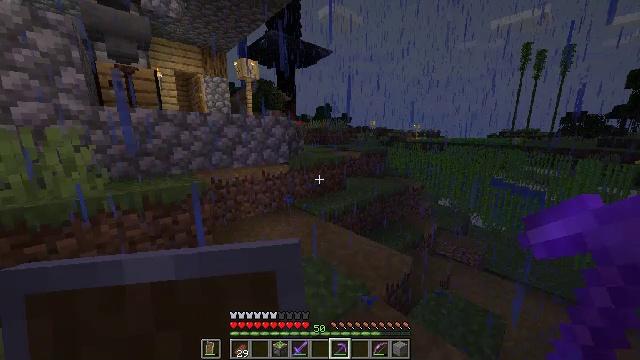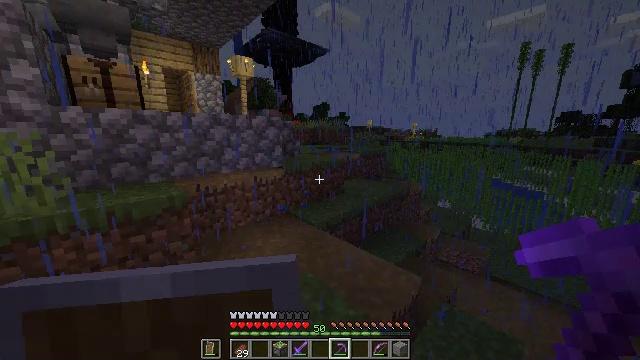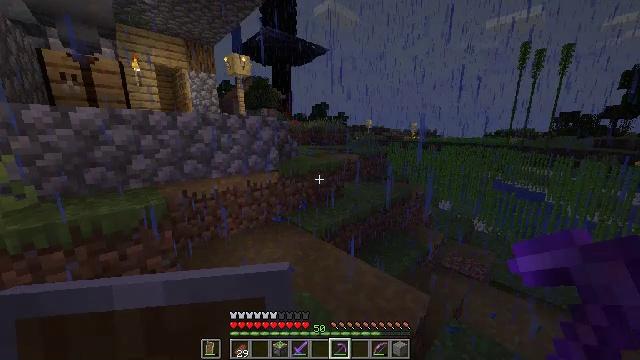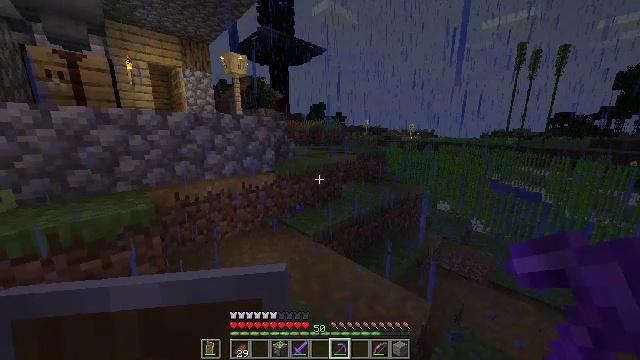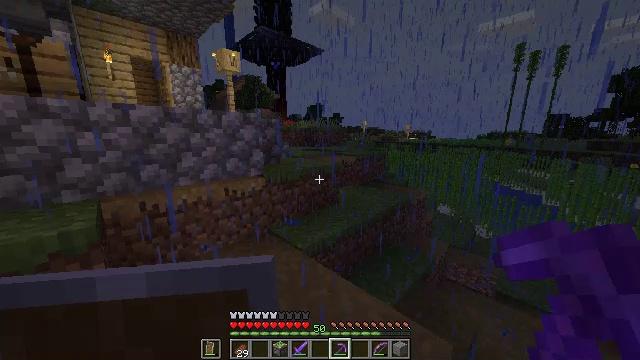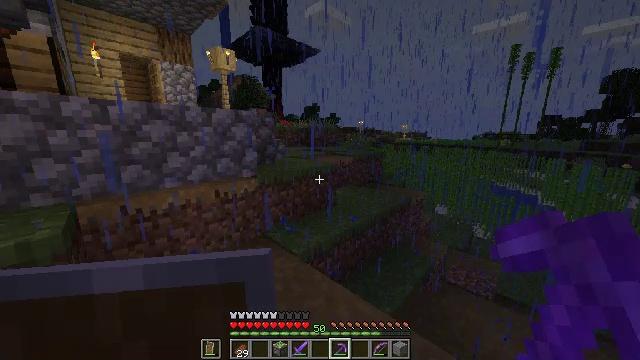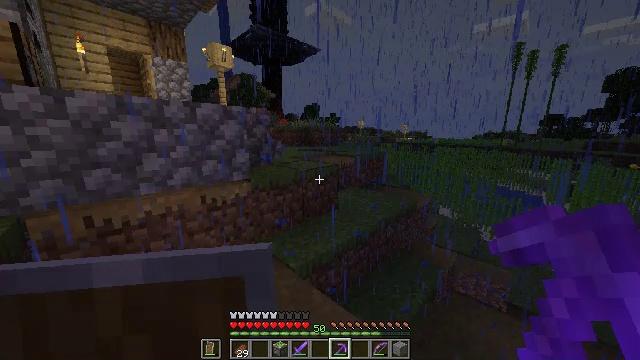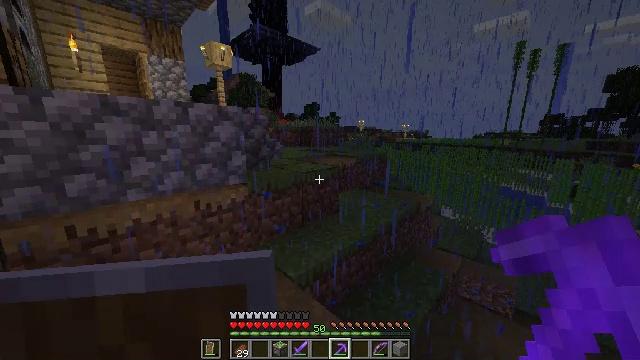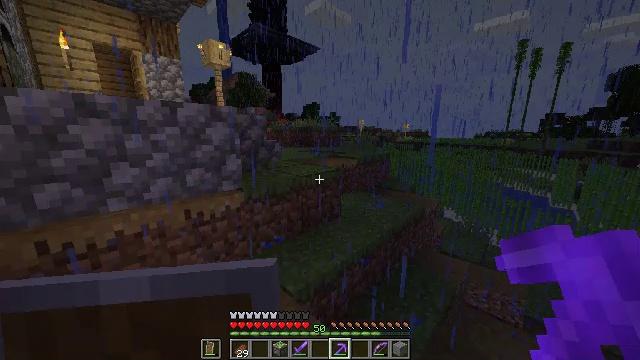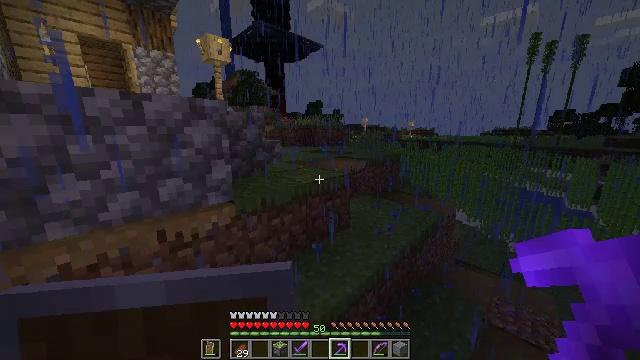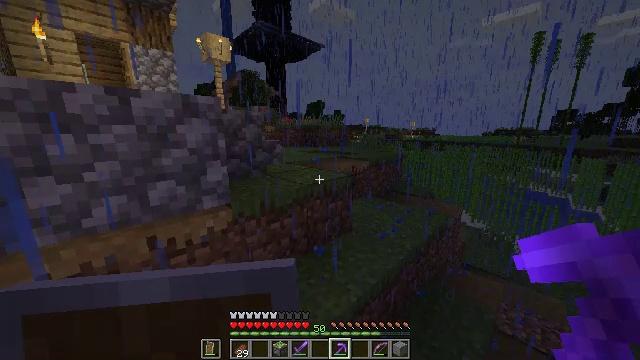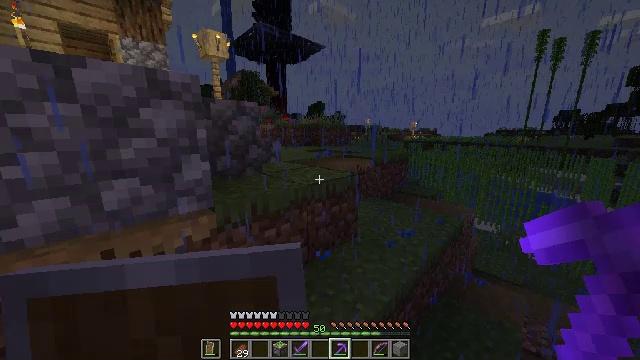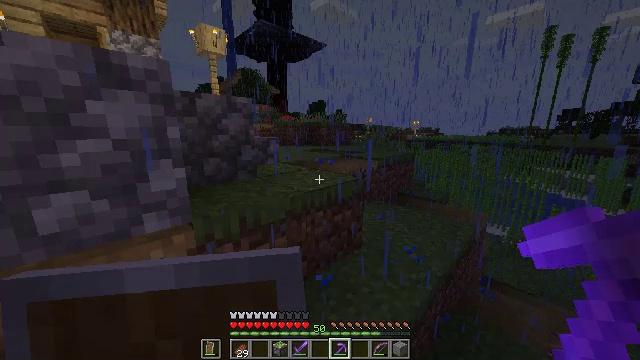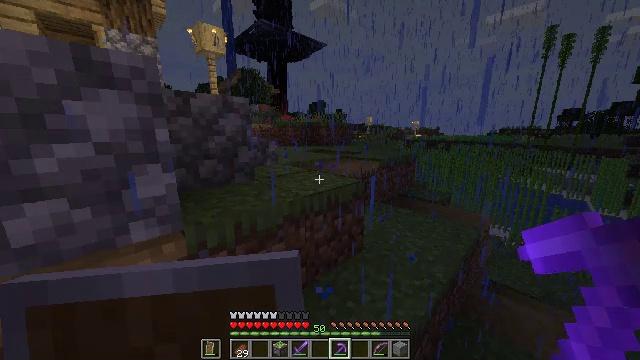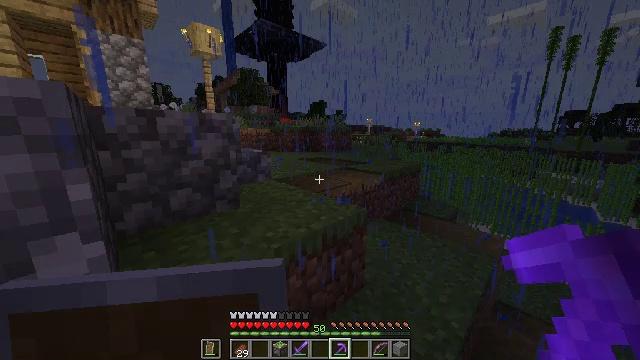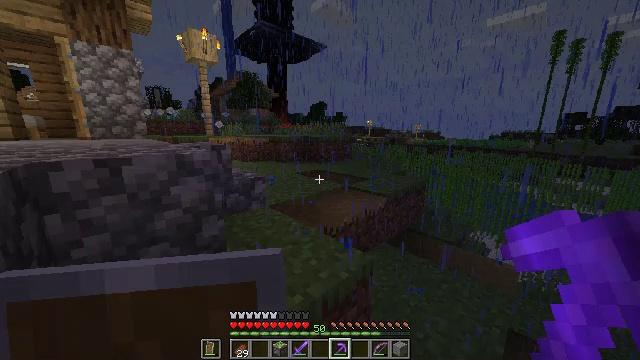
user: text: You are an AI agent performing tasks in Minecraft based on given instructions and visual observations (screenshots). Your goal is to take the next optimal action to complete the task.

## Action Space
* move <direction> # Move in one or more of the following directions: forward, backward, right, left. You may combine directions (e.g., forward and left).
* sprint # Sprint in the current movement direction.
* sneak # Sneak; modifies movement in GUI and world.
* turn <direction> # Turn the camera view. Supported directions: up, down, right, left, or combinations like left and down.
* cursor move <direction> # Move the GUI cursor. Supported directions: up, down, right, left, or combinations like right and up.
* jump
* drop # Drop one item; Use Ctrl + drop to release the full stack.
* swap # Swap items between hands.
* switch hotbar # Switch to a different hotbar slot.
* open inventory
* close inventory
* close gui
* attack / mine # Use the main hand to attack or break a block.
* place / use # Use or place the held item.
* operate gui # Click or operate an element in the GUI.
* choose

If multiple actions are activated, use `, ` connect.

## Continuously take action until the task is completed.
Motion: motion action
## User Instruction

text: Retrieve the white bed for later use.
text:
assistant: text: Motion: move forward
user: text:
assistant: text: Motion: move forward
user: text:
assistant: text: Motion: move forward
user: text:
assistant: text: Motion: move forward
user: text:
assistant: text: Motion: move forward
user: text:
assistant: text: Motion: move forward
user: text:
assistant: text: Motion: move forward
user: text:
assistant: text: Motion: move forward
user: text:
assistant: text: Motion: move forward
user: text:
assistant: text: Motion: move forward
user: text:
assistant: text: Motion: move forward
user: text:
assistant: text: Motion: move forward
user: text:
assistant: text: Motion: move forward
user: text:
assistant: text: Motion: move forward, jump
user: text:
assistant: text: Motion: move forward, jump
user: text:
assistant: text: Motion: move forward, jump
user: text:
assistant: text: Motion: move forward, turn left, jump
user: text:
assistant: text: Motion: move forward, turn left
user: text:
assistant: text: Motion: move forward, turn left and down
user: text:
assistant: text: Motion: move forward, turn left and down
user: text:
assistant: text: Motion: move forward, turn left
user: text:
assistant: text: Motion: move forward, turn left
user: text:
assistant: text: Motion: move forward, turn left
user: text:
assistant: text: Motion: move forward, turn left, jump
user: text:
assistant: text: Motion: move forward, jump
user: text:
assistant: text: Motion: move forward, jump
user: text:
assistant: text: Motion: move forward, jump
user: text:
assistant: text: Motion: move forward
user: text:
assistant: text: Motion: move forward
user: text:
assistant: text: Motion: move forward